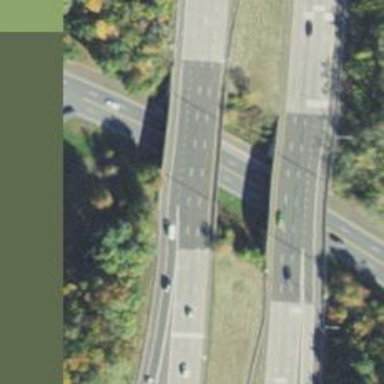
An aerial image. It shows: Motorway bridge.